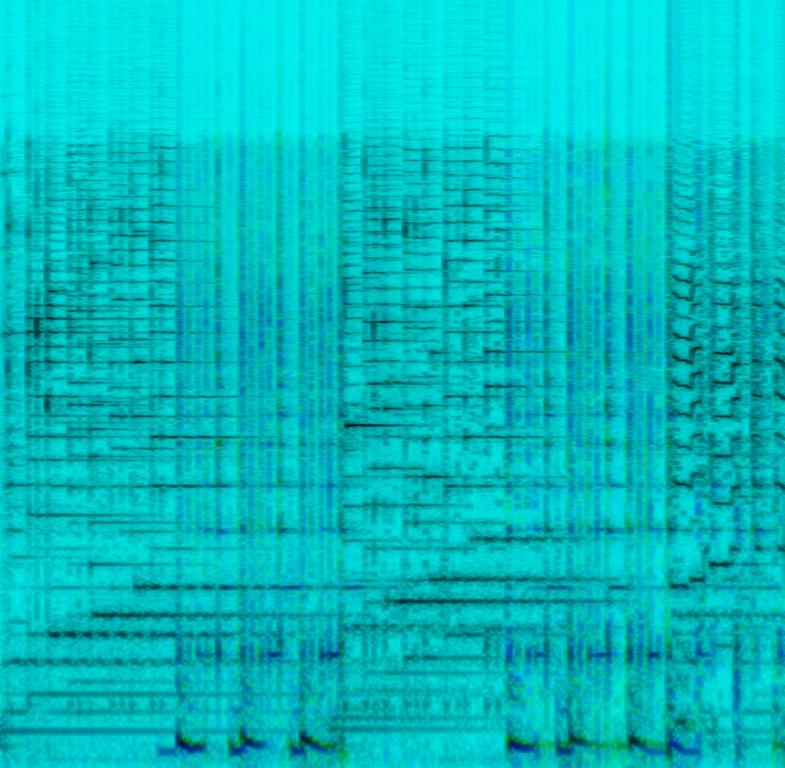
The low quality recording features a traditional song that consists of wide wooden percussion, arpeggiated strings melody and breathy flute melody layered with brass melody. It sounds soulful, mystical and passionate.